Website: macys
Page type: billing-address
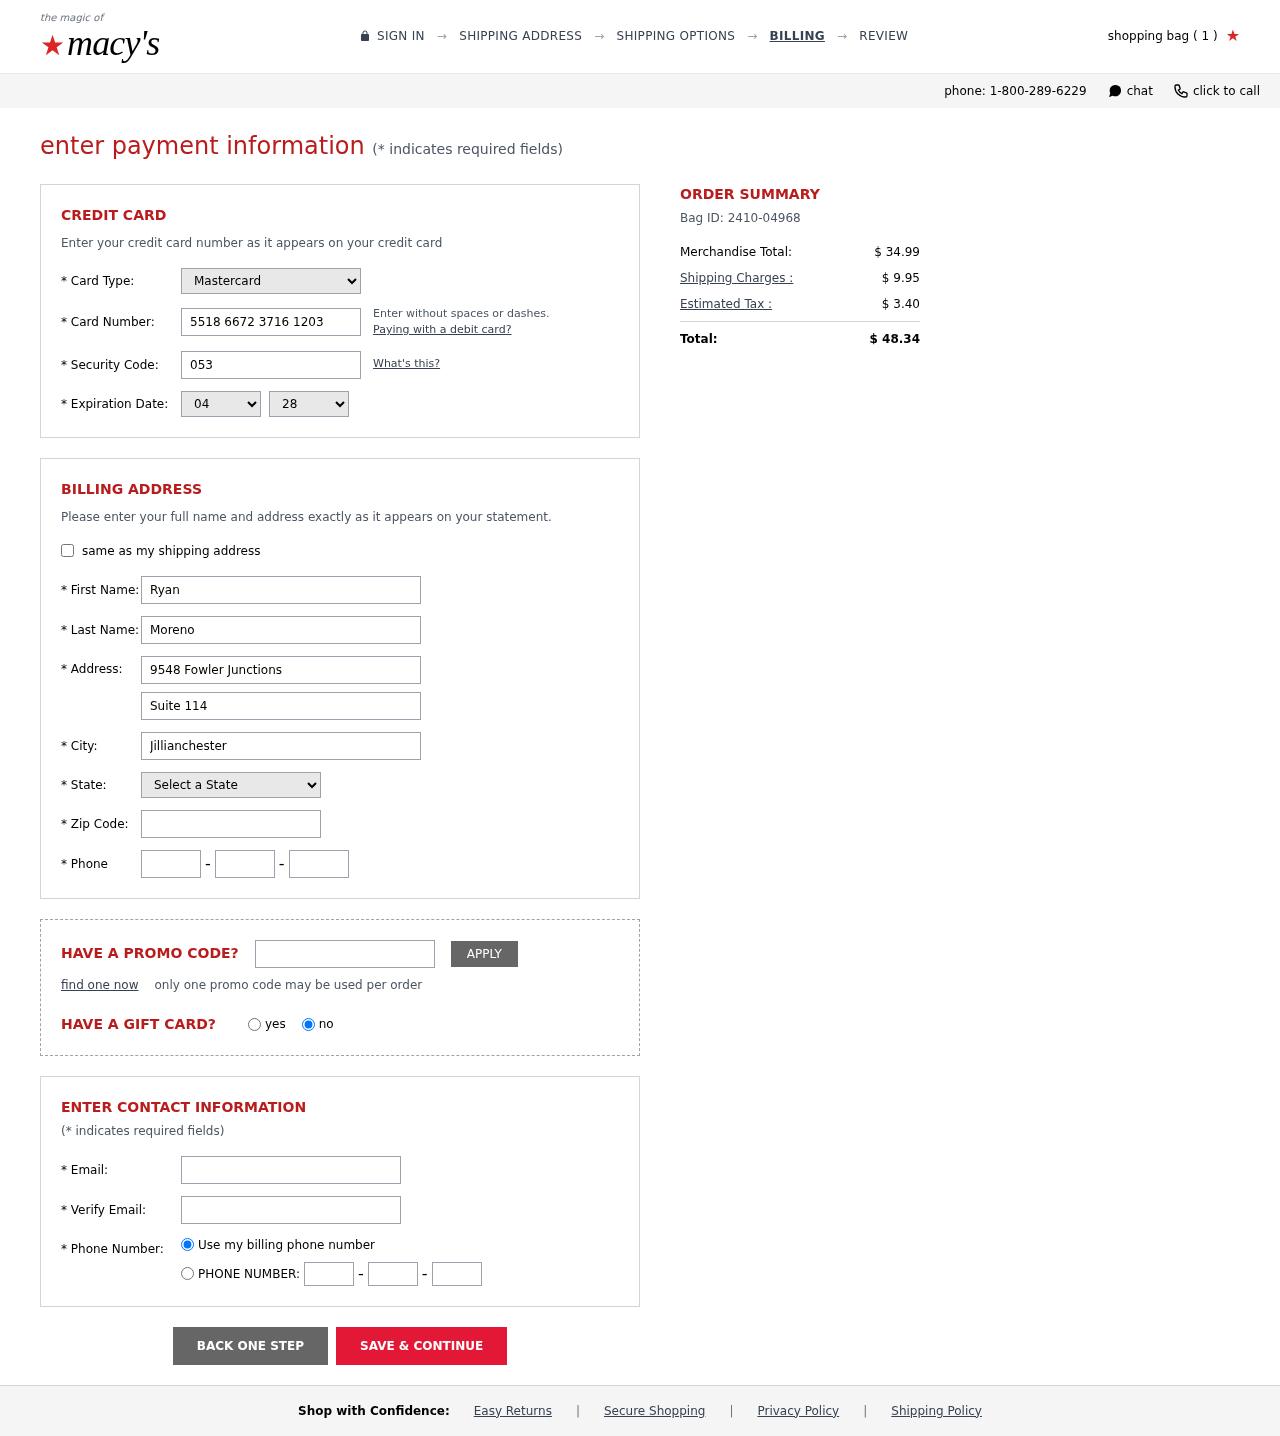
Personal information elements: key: PII_CARD_CVV
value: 053
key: PII_CARD_EXPIRY_MONTH
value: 04
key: PII_CARD_EXPIRY_YEAR
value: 28
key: PII_CARD_NUMBER
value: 5518 6672 3716 1203
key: PII_CARD_TYPE
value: Mastercard
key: PII_CITY
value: Jillianchester
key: PII_EMAIL
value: ryan.moreno@hotmail.com
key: PII_FIRSTNAME
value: Ryan
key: PII_LASTNAME
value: Moreno
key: PII_PHONE_AREA
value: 697
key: PII_PHONE_PREFIX
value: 437
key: PII_PHONE_SUFFIX
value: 0453
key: PII_POSTCODE
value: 22418
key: PII_STATE_ABBR
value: PR
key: PII_STREET
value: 9548 Fowler Junctions
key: PII_STREET2
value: Suite 114
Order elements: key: ORDER_NUM_ITEMS
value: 1
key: ORDER_ID
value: Bag ID: 2410-04968
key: ORDER_SUBTOTAL
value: $ 34.99
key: ORDER_SHIPPING_COST
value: $ 9.95
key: ORDER_TAX
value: $ 3.40
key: ORDER_TOTAL
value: $ 48.34